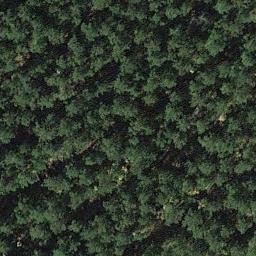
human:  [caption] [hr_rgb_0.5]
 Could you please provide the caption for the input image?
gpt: Many green trees are in a forest .

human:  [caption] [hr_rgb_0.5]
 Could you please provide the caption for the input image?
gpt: The forest has a lot of trees well-arranged in lines .

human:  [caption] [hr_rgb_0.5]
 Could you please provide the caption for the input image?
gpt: The forest is full of green trees .

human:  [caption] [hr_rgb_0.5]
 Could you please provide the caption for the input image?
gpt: This is a dense forest .

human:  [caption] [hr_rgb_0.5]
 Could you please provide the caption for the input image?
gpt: A forest with many green trees .